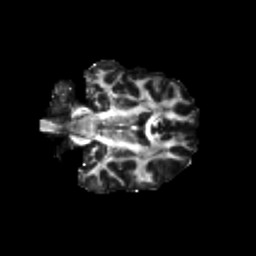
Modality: FA
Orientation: coronal
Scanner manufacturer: siemens
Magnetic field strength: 3 T
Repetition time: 9.2 s
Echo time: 0.084 s